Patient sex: M
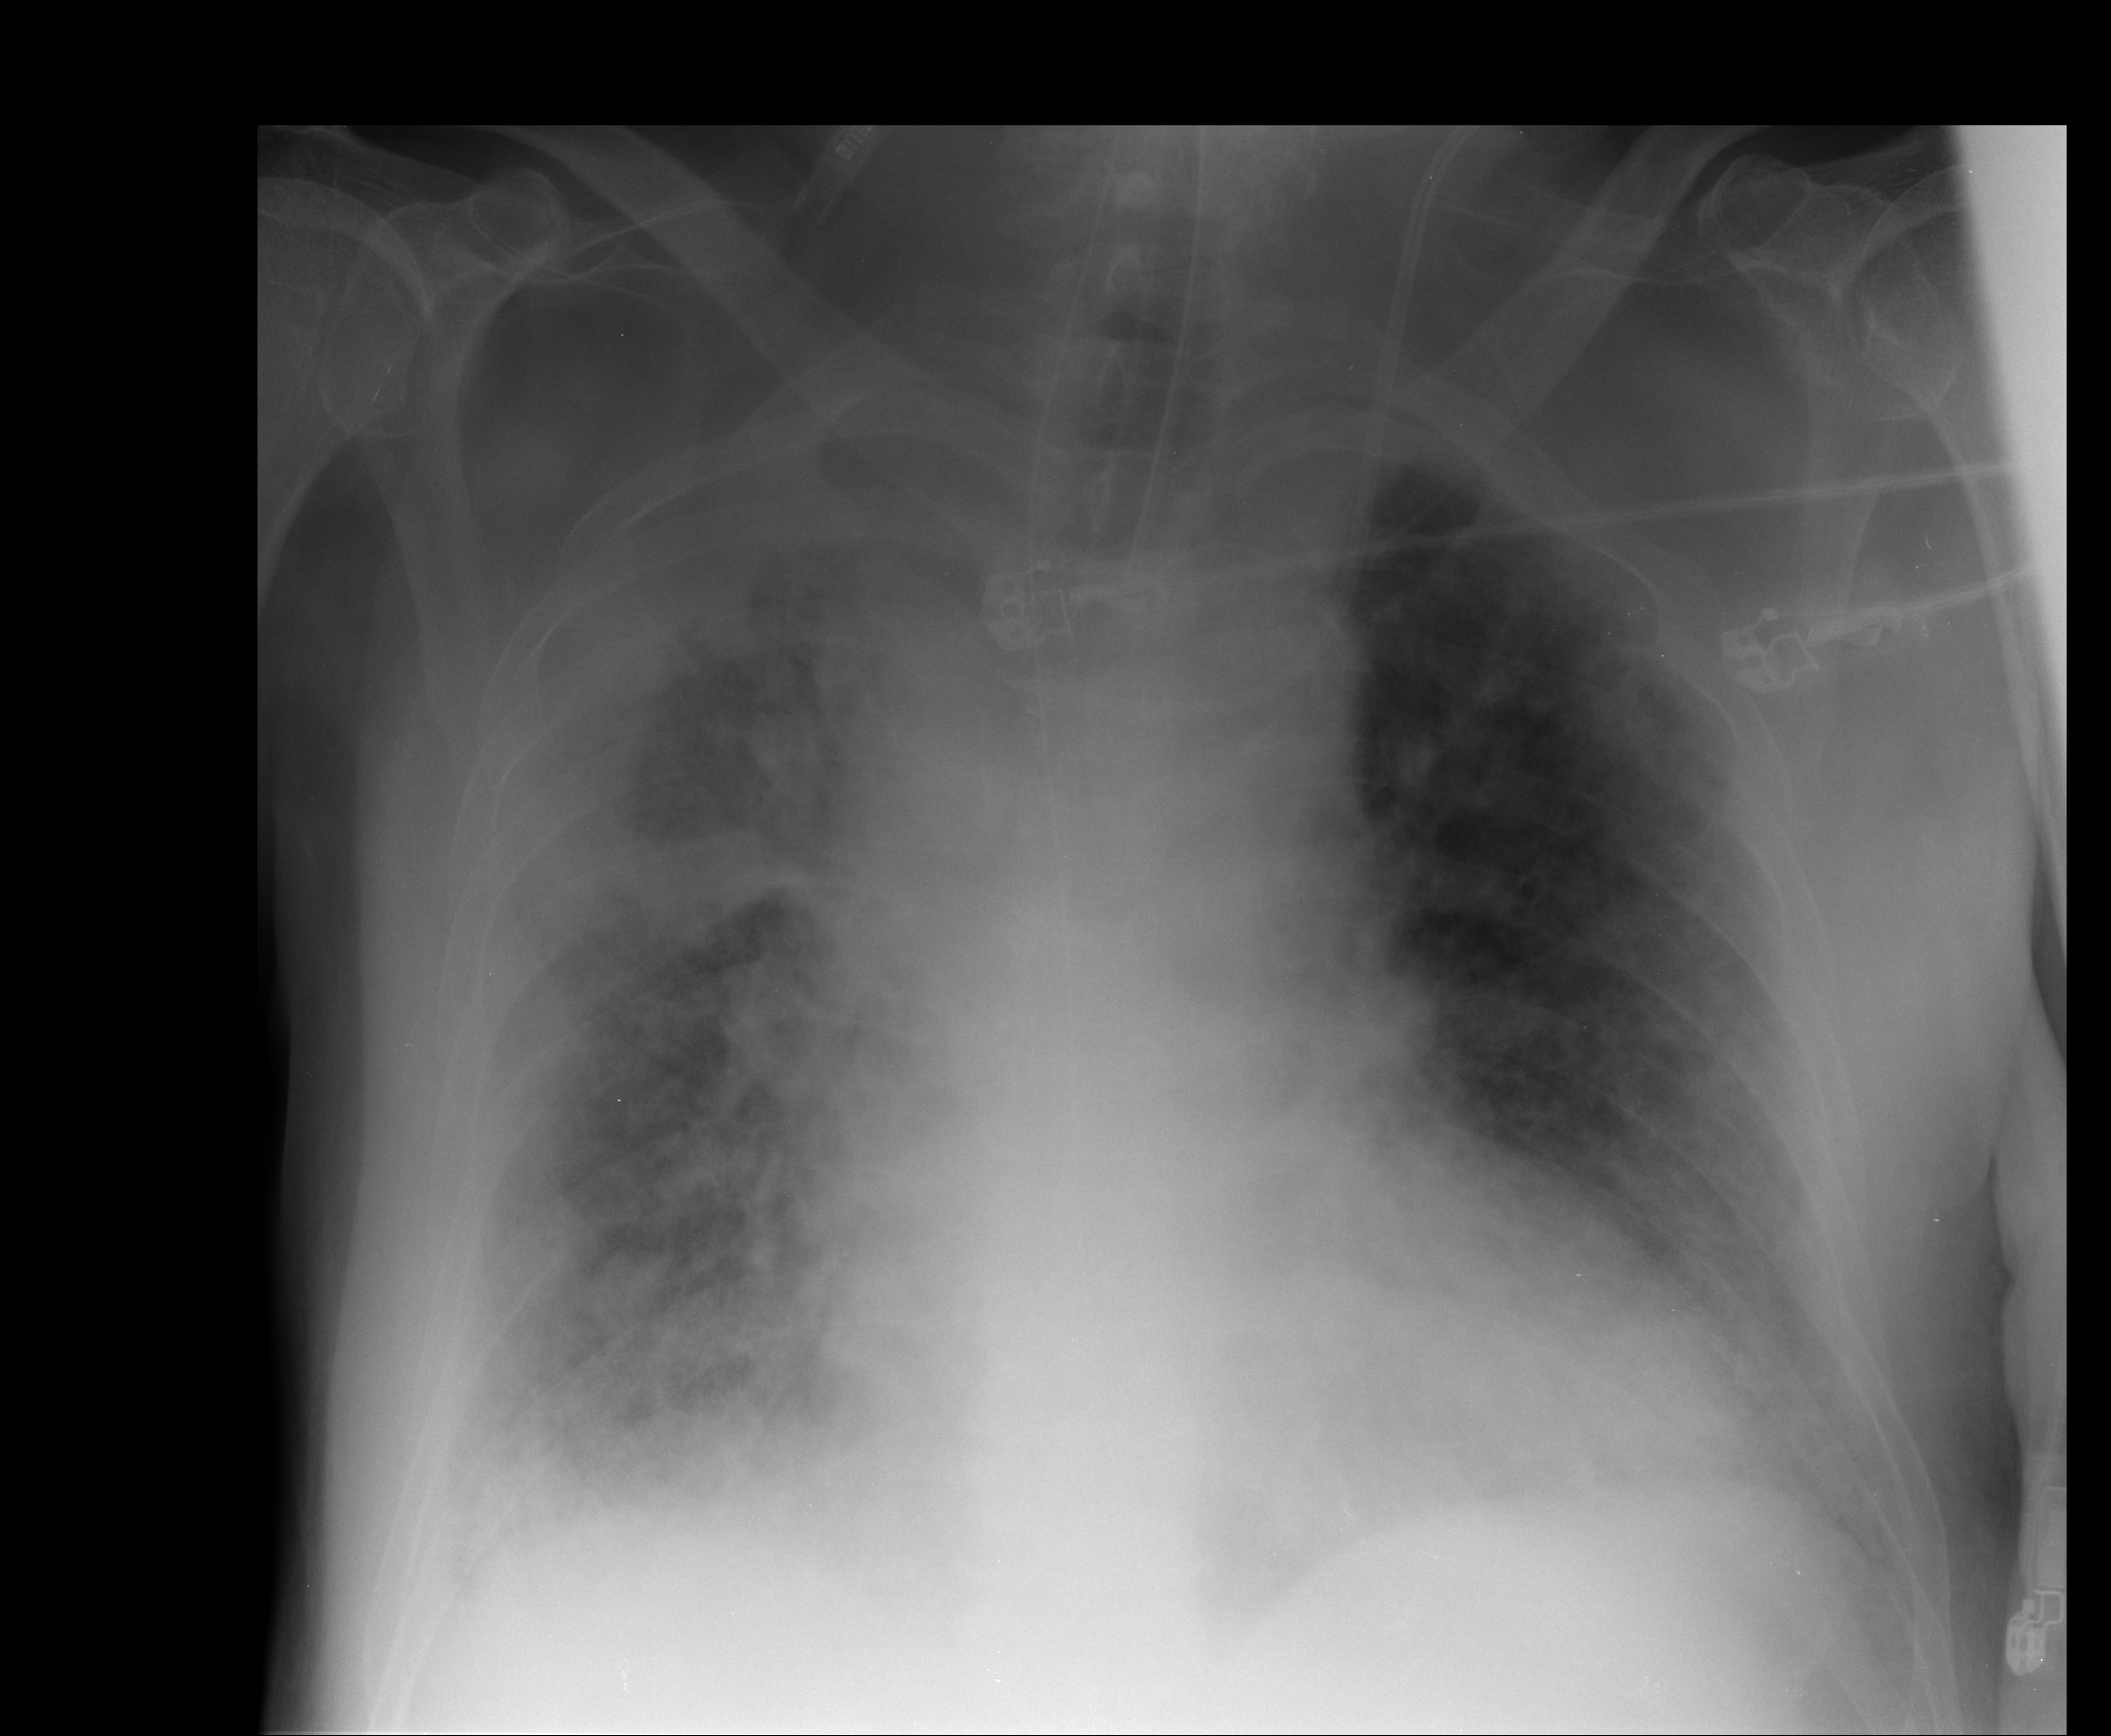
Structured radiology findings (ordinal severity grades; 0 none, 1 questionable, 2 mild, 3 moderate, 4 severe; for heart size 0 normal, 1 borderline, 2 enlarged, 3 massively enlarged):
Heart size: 0
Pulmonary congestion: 2
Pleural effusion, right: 3
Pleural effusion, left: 1
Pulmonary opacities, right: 4
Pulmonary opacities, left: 2
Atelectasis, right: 2
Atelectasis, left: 2